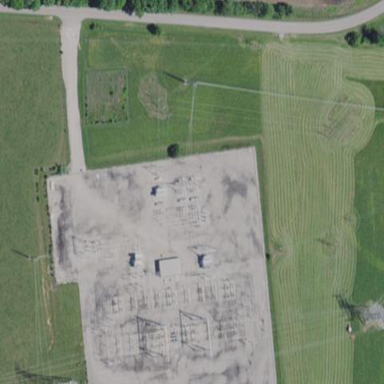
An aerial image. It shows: Power substation surrounded by fence.